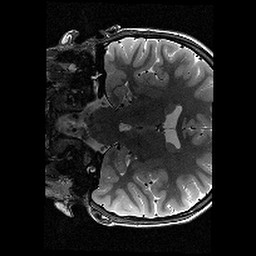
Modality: T2w
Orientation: coronal
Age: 13
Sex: female
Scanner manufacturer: siemens
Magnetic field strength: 3 T
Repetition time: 9.23 s
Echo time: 0.067 s